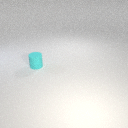
small cyan rubber cylinder